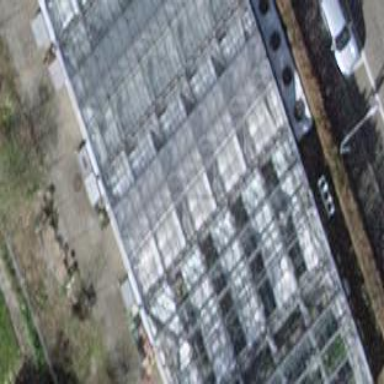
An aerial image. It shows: Greenhouse.